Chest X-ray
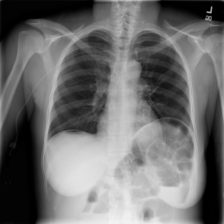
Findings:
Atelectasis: positive
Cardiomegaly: negative
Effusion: negative
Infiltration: negative
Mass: negative
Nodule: negative
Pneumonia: negative
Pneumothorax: negative
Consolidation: negative
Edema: negative
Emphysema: negative
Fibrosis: negative
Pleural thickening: negative
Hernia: negative